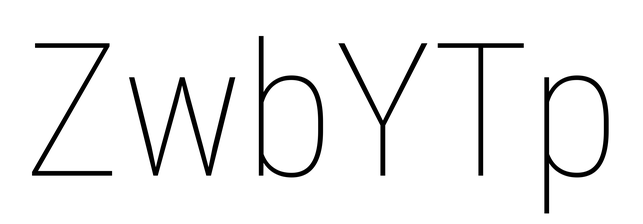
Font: Roboto_Condensed_Thin